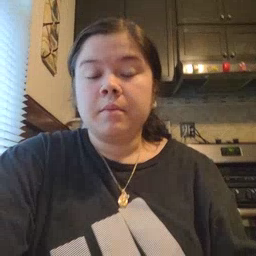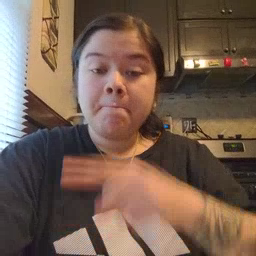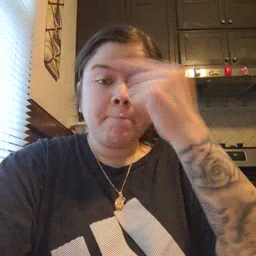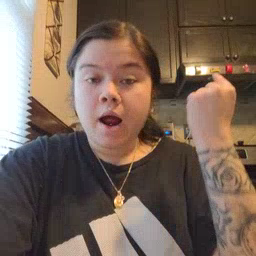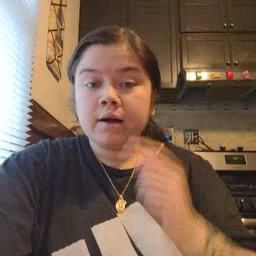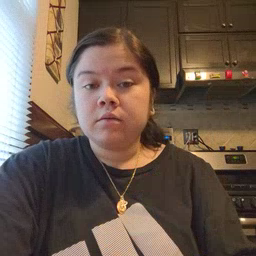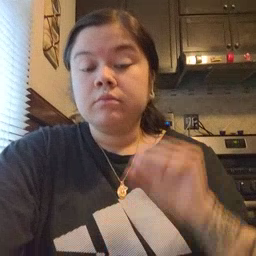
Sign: black